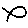
Label: fish